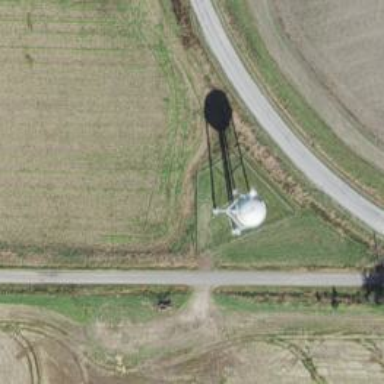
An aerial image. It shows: Water tower that is man-made.